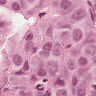
Metastatic tissue present: yes